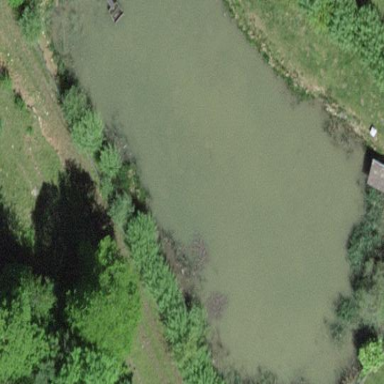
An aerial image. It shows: Serene pond surrounded by nature.